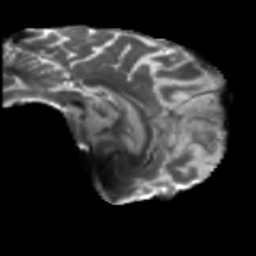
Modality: T2w
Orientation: sagittal
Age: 75
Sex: male
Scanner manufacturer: siemens
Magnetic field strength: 3 T
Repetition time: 5.25 s
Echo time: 0.08 s